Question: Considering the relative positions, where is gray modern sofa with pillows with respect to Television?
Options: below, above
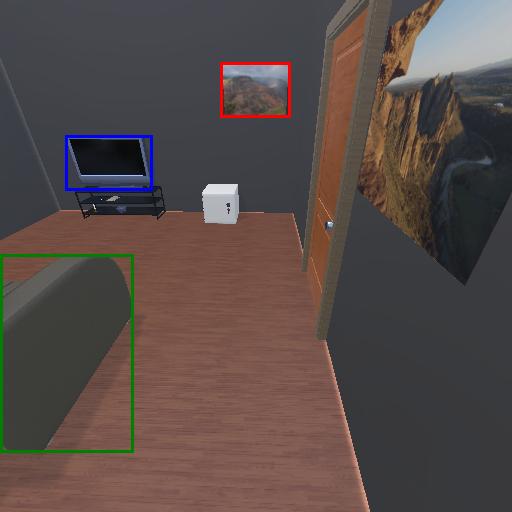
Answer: below